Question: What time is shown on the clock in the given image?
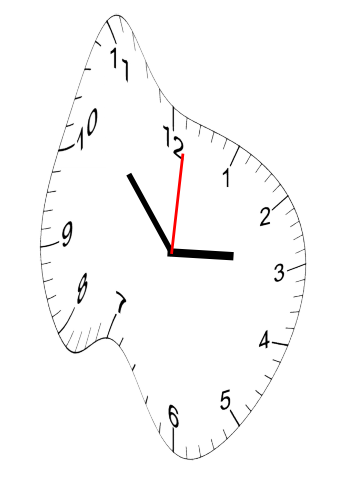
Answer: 02:53:01